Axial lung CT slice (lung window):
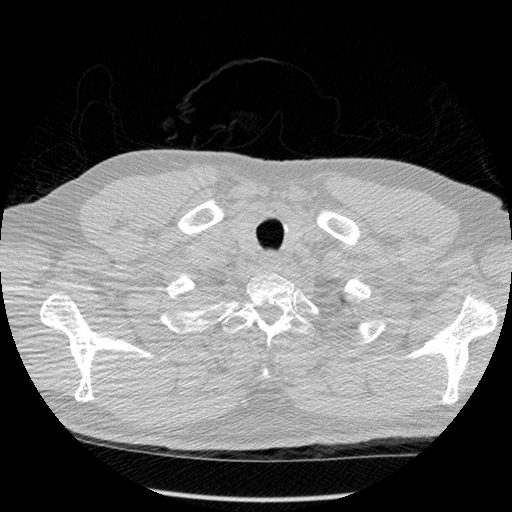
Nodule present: no